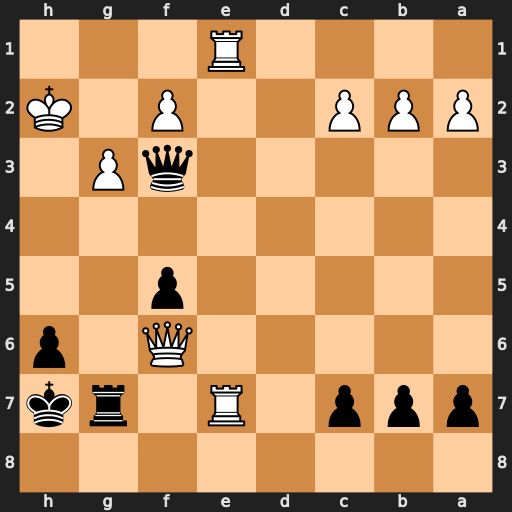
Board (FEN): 8/ppp1R1rk/5Q1p/5p2/8/5qP1/PPP2P1K/4R3
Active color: b
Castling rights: -
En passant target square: -
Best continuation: Qxf2+ Kh1 Qf3+ Kg1 Qxg3+ Kf1 Qg2#